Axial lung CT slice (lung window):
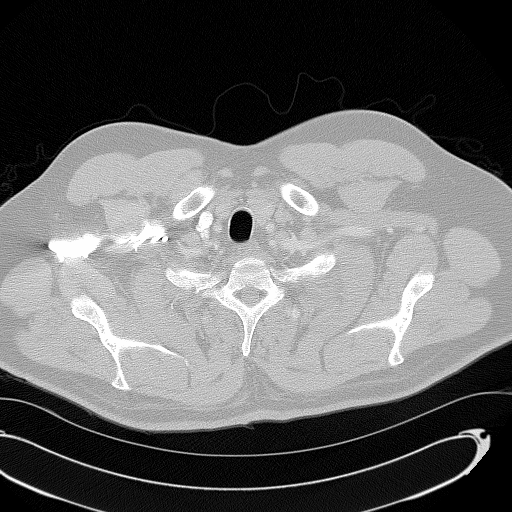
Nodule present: no